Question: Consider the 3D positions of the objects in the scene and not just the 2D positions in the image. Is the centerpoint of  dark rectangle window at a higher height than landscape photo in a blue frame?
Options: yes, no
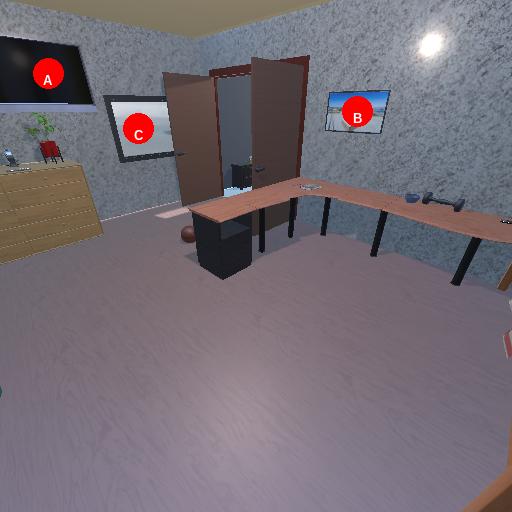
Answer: yes